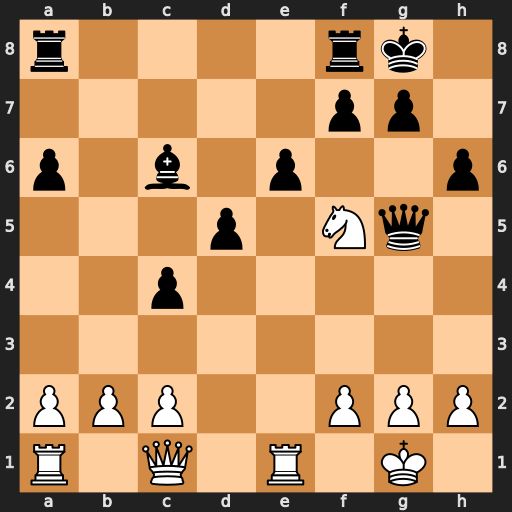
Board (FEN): r4rk1/5pp1/p1b1p2p/3p1Nq1/2p5/8/PPP2PPP/R1Q1R1K1
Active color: w
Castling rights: -
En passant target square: -
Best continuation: Qxg5 hxg5 Ne7+